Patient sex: F
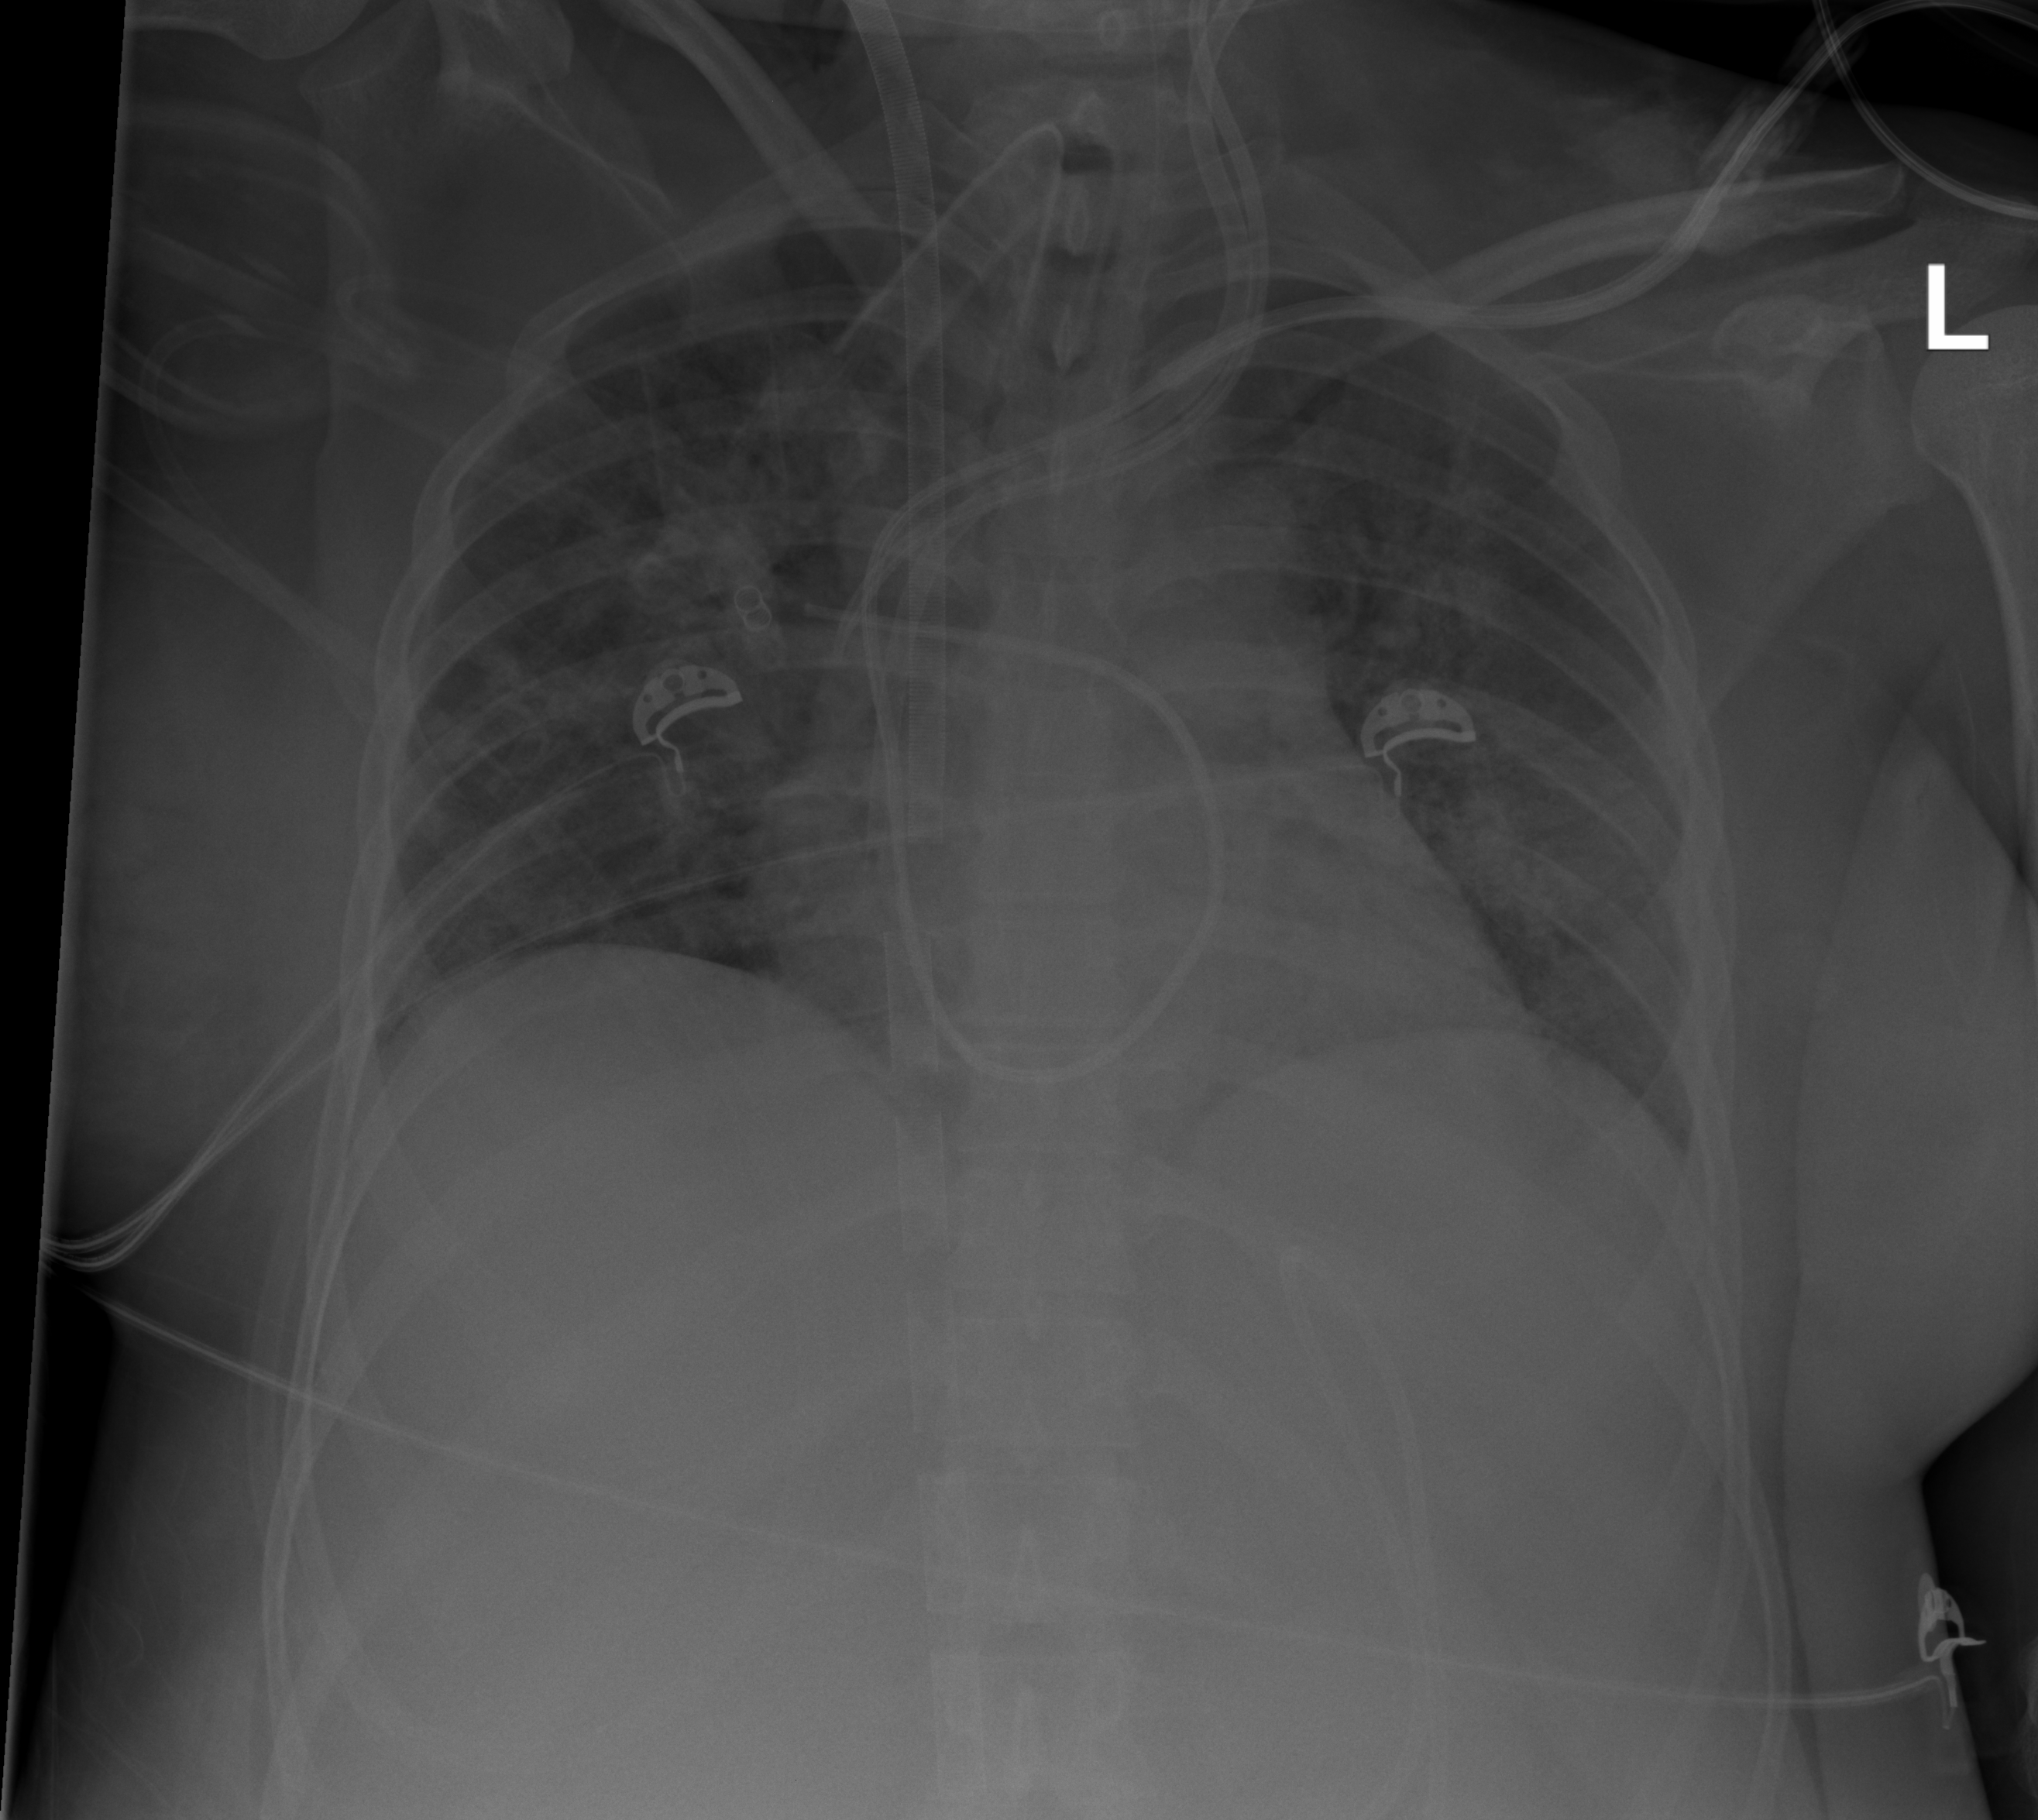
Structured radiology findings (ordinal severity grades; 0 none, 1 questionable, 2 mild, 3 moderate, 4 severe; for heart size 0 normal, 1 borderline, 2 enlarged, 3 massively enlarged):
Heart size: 1
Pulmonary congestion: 2
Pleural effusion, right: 1
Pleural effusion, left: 0
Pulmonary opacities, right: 3
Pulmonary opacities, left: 3
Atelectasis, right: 3
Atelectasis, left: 3